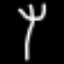
Label: fork